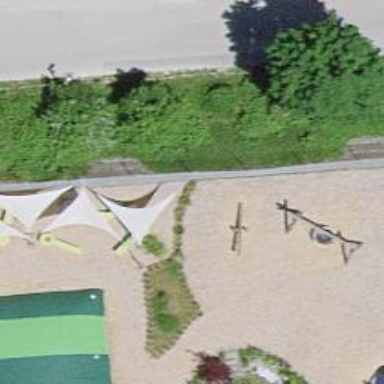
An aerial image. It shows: Playground featuring seesaw.